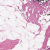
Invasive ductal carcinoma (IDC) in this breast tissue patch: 0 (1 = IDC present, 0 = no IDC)